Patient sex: M
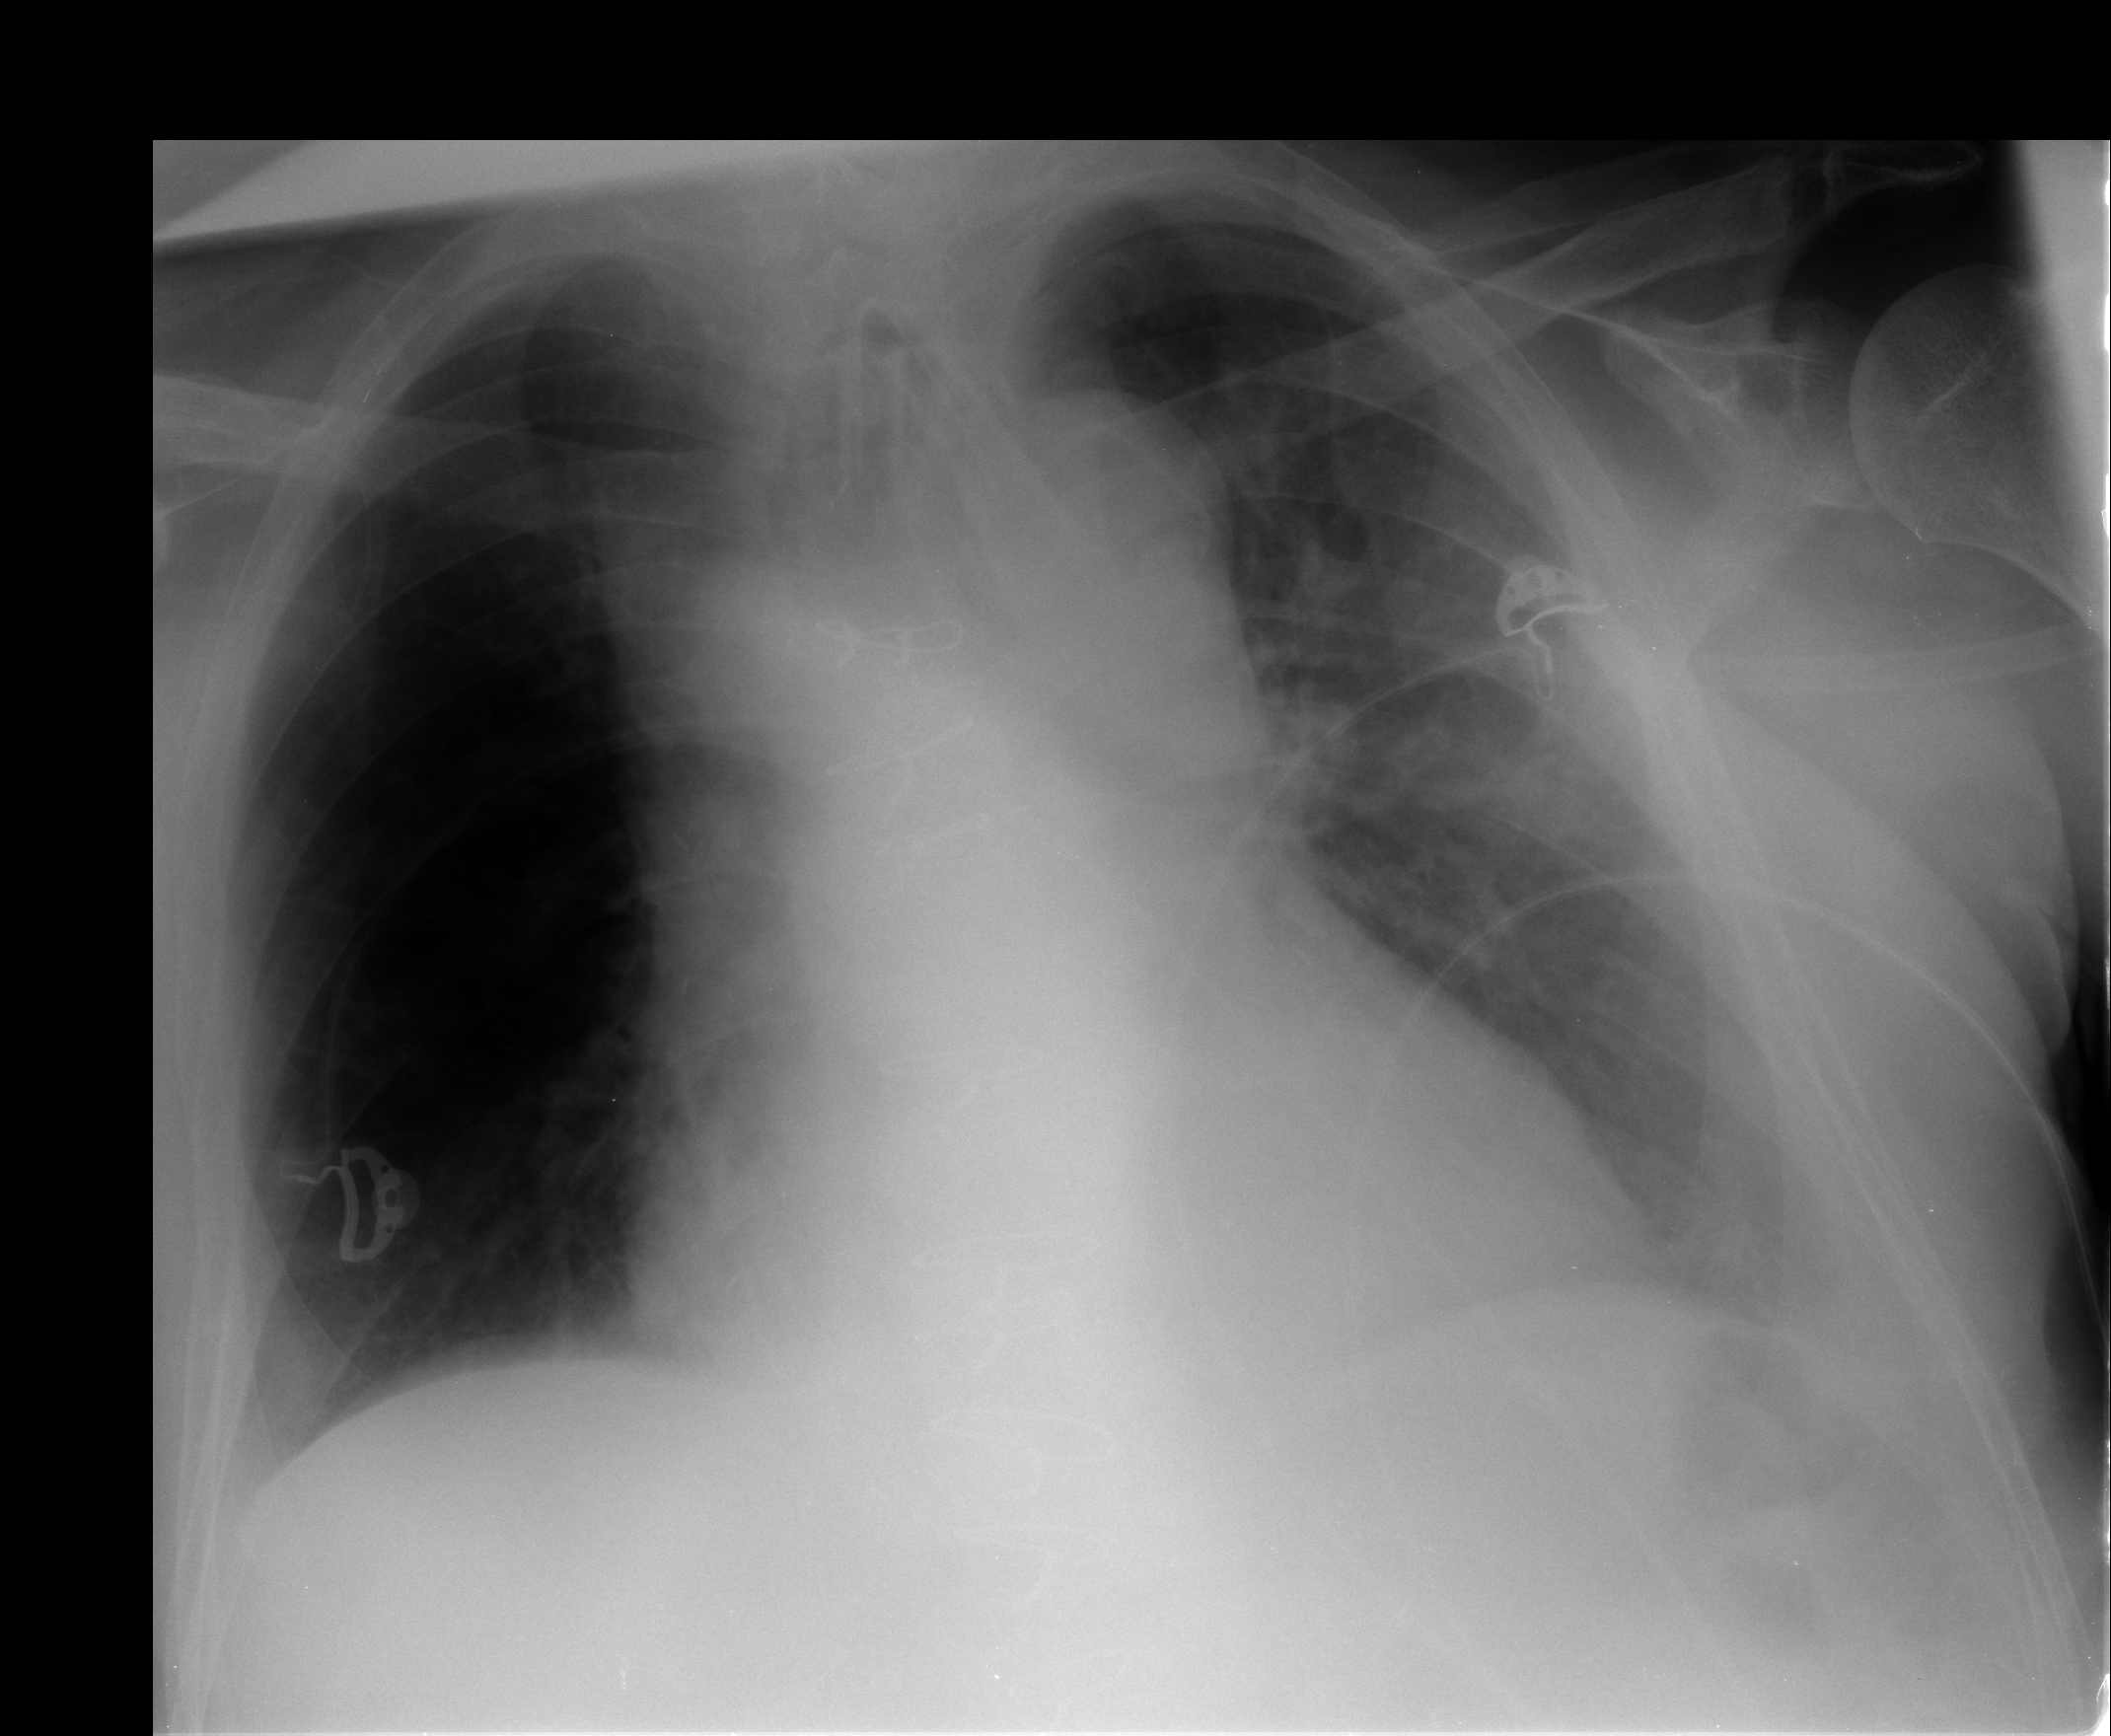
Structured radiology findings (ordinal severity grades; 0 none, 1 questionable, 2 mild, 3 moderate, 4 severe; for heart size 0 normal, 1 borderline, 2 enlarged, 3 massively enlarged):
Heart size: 2
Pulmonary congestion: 2
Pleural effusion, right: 1
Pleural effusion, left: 2
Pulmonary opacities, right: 0
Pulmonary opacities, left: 2
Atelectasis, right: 1
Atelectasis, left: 3